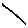
Label: line